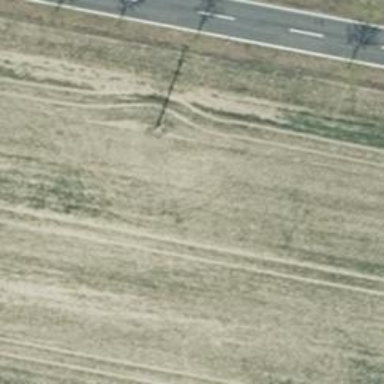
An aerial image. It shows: Minor power line.